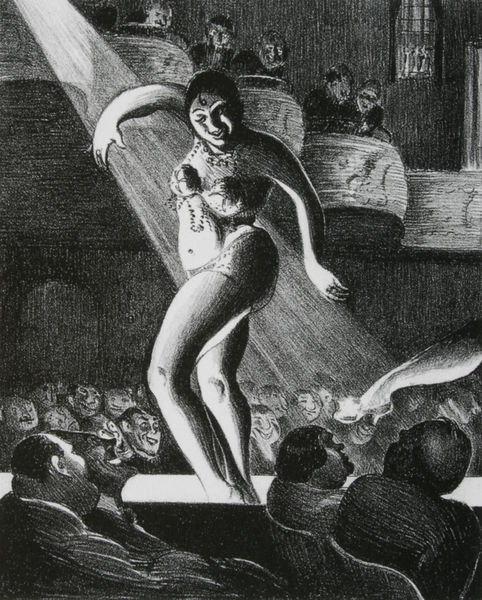
Titel: Burlesque
Künstler: Mabel Dwight
Standort: Chicago (Illinois)
Institution: Privatsammlung
Schlagwörter: mann, nackt, frauen, menschen, bar, bewegung, busen, frau, licht, männer, schwarz, stühle, tisch, weiss, zeichnung, schleier, tanz, kneipe, federn, gesicht, hände, bühne, oper, publikum, theater, tänzerin, perlen, balkon, bein, zuschauer, auftritt, loge, scheinwerfer, lachen, orientalisch, strahl, schuh, variete, zuschauen, show, tänzer, kabarett, orientalin, bikini, laufsteg, strip, tabledance, gaffen, chan chan, spärlichbekleidet, teater